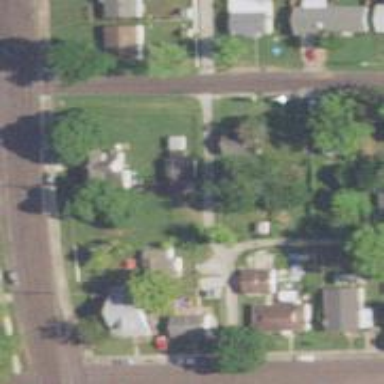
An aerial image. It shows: Alley classified as service road.